Question: I'm using PyCharm and just downloaded it and I've never used it before.
So, I've just make some code for basic learning from YouTube and it make me frustrate because the program always say these one
'''
/Users/erzajullian/PycharmProjects/Checker/venv/bin/python /Users/erzajullian/PycharmProjects/Checker/checker.py
Traceback (most recent call last):
File "/Users/erzajullian/PycharmProjects/Checker/checker.py", line 1, in <module>
import request
ModuleNotFoundError: No module named 'request'
'''

I've already tried to install pip on terminal (inside PyCharm) but still getting these code.
Can anyone who using PyCharm on Mac maybe you can fixed this problem? Is it very basic I know, it not about the code, but about the program.
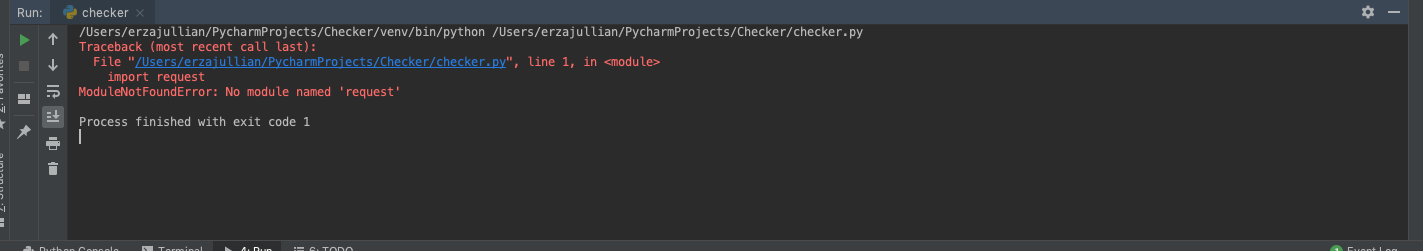
Answer: Make sure that the Pycharm interpreter is the same where you use pip from.
So if the PyCharm is pointing to /users/joe/x/y/python3.7 make sure you pip3.7 points there too